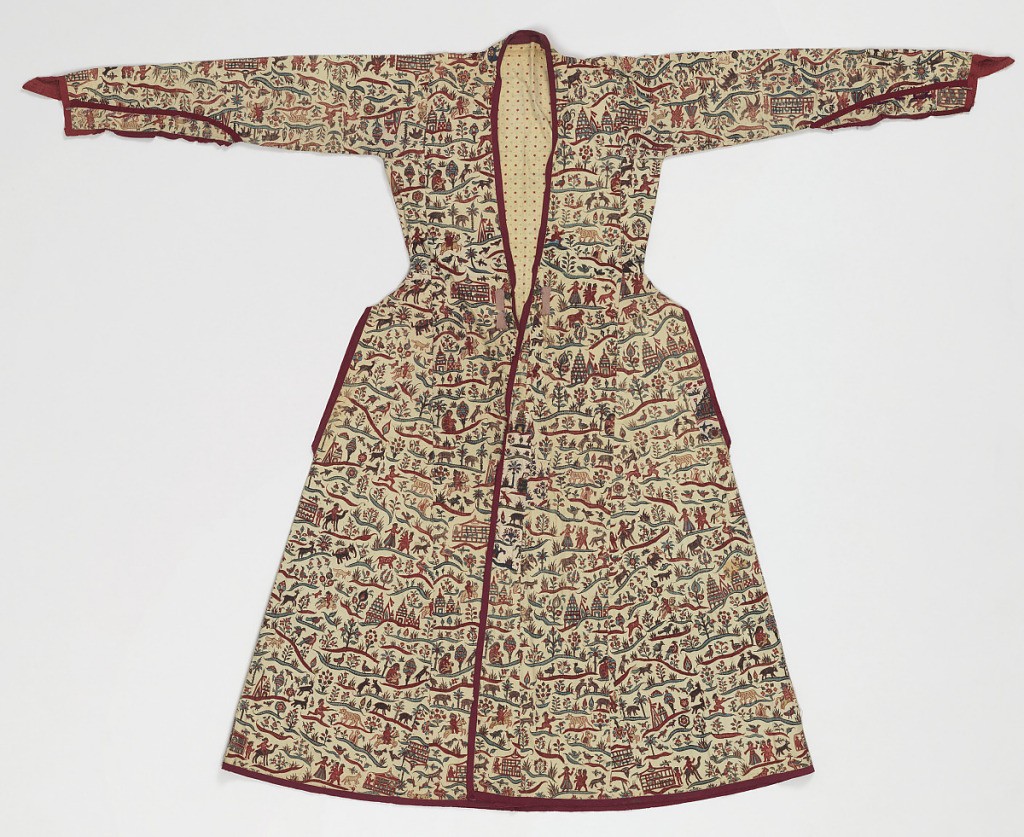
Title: Man's coat
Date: early 18th century
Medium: cotton Technique: mordant painted and dyed and resist dyed (chintz) on plain weave
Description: Man's coat of  cotton, painted and mordant dyed. Patterns of many groups of small figures, arranged on little "islands" of color, - hunters, woman with child, man on camel, one elephant, birds, trees, buildings with pointed towers. In colors of red, blue, yellow, green, brown. Figures are small, two inches or less. Repeat about 15" long. The style is long and flaring; deep opening collar to waist, fastened with two small buttons. Opening for hands at sides, 10" long. Sleeves long, pointed, fastened elbow to end with loops and buttons. Trimmed with red cotton; lined with cream-white cotton.